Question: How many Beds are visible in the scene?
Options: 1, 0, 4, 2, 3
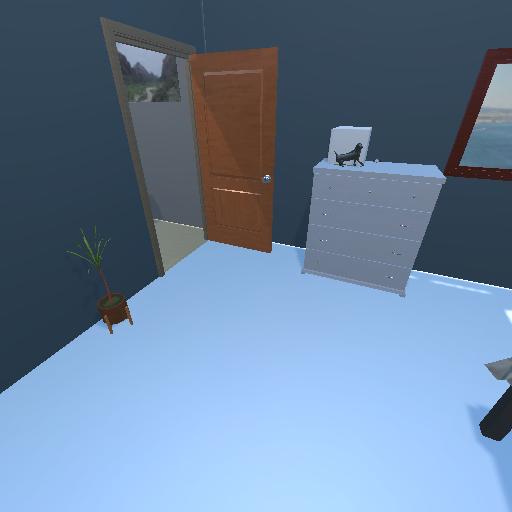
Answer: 1